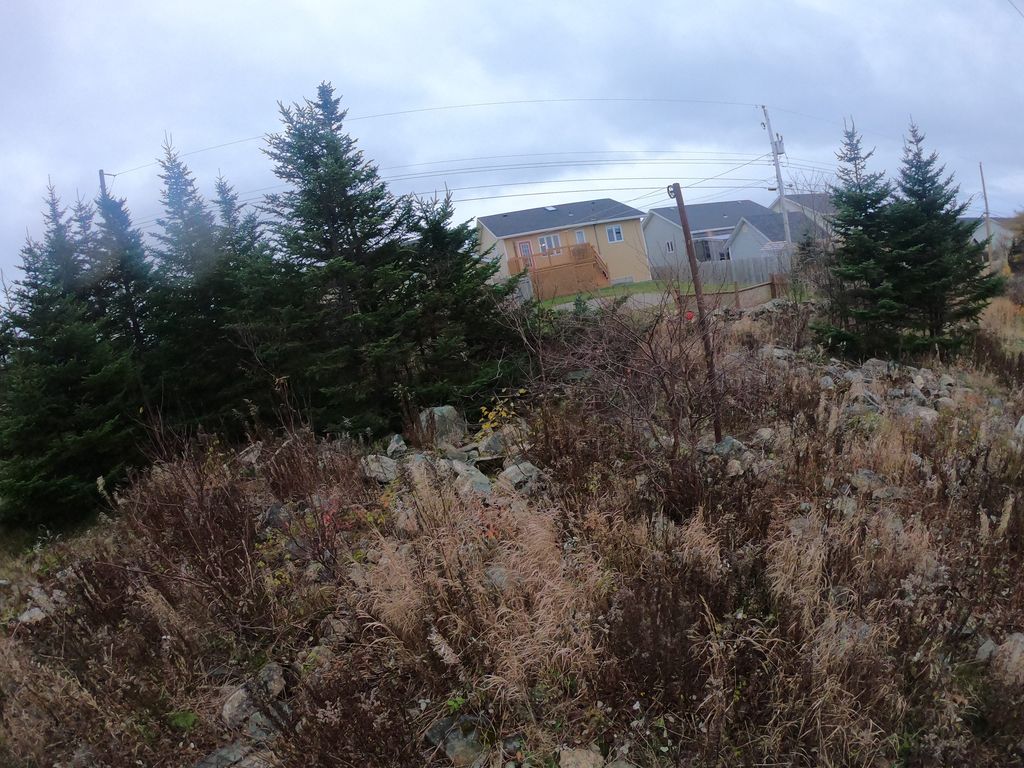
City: st_johns